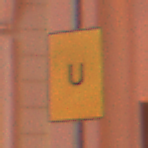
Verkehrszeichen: AnkuendigungOderFortsetzungUmleitungOhnePfeilsymbol
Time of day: Night
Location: Outdoor (Urban)
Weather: Overcast
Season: Winter
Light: Artificial